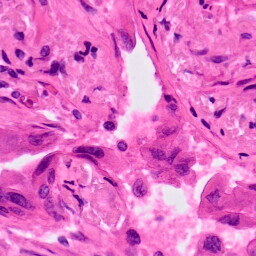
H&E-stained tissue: Lung